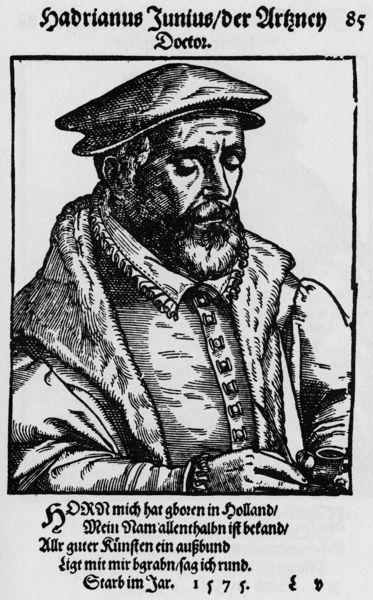
Titel: Bildnis des Hadrianus Junius
Künstler: Tobias Stimmer
Institution: (Seriendruck)
Schlagwörter: feder, hand, mann, weiß, grau, hut, mund, nase, ohr, profil, schwarz, stirn, zeichnung, blick, haube, alt, bart, kappe, mütze, augen, falten, kleidung, kragen, pelz, rahmen, bildnis, herr, holland, hände, portrait, porträt, mantel, kaufmann, brustbild, bruststück, poträt, deutschland, fell, holzschnitt, schrift, man, datierung, grafik, graphik, pfeife, deutsch, rüschen, knöpfe, revers, lider, tusche, druck, druckgraphik, radierung, stich, portait, text, beschriftung, plakat, schriftsteller, überschrift, arzt, medizin, tinte, kiel, barett, pelzkragen, halbprofil, versunken, wams, niederländer, patrizier, pfeiffe, zeilen, tintenfass, kupferstich, fraktur, doktor, legende, hadrian, mediziner, doctor, basrt, nachruf, hadrianus, en, 1575, bildnis#, junius, granach, kalnderblatt, üpelz, arzney, arz5, artzney